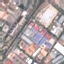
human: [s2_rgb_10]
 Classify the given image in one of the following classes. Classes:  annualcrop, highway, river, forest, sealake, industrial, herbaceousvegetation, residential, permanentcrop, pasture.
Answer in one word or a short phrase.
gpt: Industrial